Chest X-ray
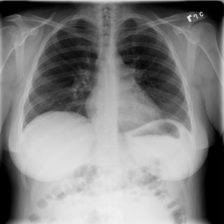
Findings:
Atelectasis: negative
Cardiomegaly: negative
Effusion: negative
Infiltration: positive
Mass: negative
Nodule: negative
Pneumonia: negative
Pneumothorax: negative
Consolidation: negative
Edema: negative
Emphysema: negative
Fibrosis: negative
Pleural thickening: negative
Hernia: negative